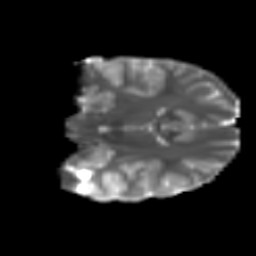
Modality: T2w
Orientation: coronal
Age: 11
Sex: male
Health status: ill
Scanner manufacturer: ge
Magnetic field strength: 3 T
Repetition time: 6.752 s
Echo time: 0.079 s